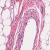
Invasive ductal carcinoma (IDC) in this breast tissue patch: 0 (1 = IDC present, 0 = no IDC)